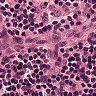
Metastatic tissue present: no